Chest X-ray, PA view. Patient: 58 years old, sex F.
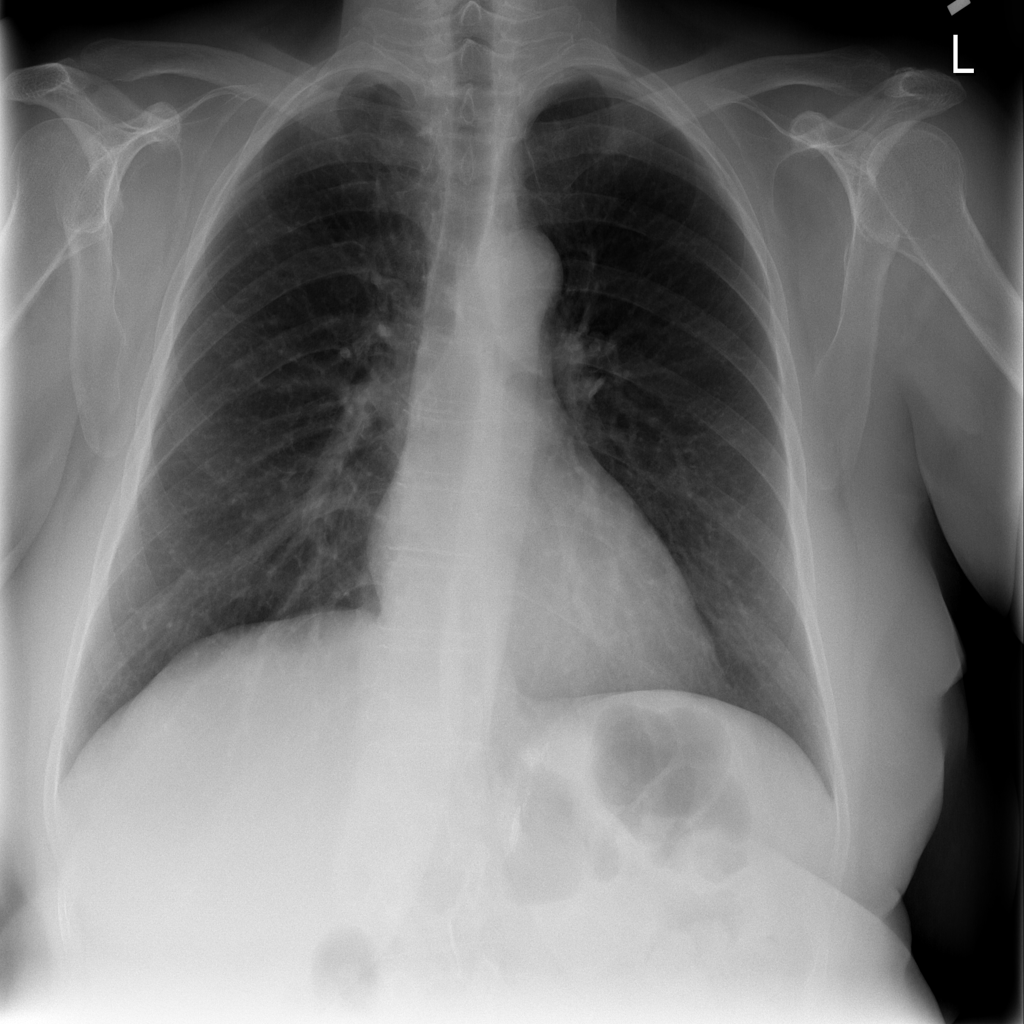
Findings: No Finding